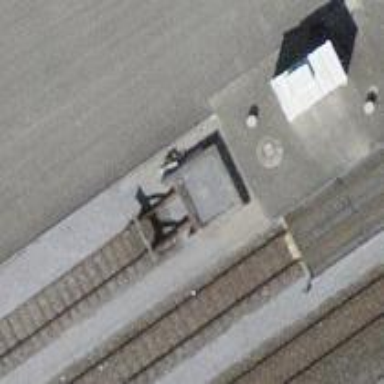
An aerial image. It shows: Railway buffer stop.